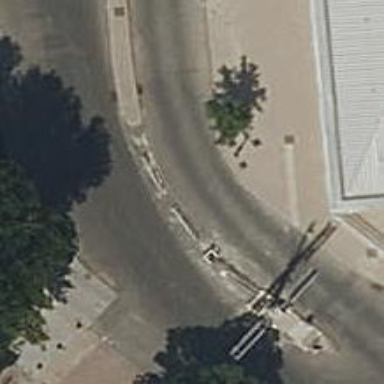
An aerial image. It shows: Lift gate barrier.